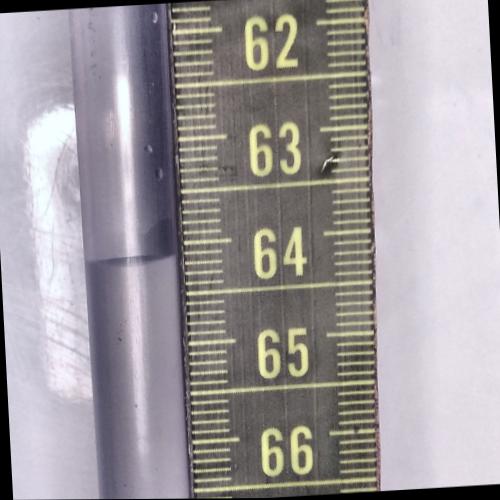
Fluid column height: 64.1 cm